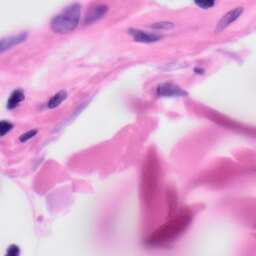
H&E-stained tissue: Skin